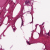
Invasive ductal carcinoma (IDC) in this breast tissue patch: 0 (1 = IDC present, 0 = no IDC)